Question: I need to create an application in which we are changing the style of the application that is theme of the application based on the button click.
I have download the theme that all contains different CSS file. I need to dynamically declare the CSS for the application to apply that theme.

I have file name Theme1.css, Theme2.css, Theme3.css, Theme4.css, Theme5.css.
when I click on the Theme 1 Button then I need to apply Theme1.css file as source of style. similar like that when I click on the Theme 2 Button then I need to apply Theme2.css file as source of style.
Note : css file contains Style for both application and component of the Application.
Have a Nice DAY....
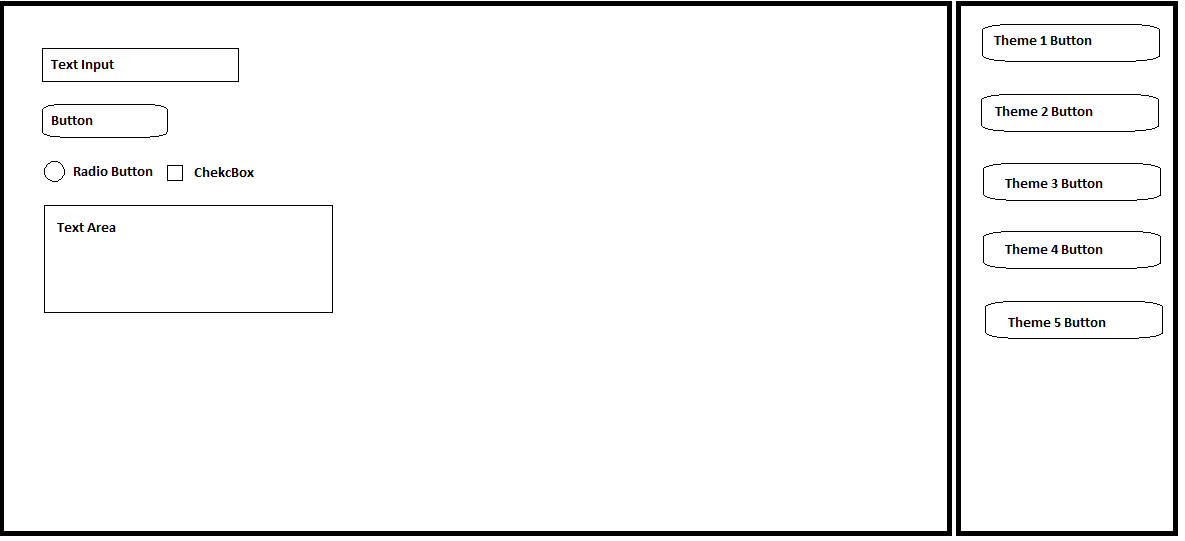
Answer: You would have to use the facility within eclipse/flex builder to compile the CSS into SWF so that the styles can be changed at runtime.
You would also have to maintain the instance variable of the current theme id.
Is this what you are looking for?
'''
public function switchTheme(theme:int):void {
StyleManager.unloadStyleDeclarations("assets/styles/Theme"+currentTheme+".swf");
StyleManager.loadStyleDeclarations("assets/styles/Theme"+theme+".swf");
this.currentTheme = theme;
}
'''
You would then assign the click handlers for each button to the switchTheme function - passing the theme id as a parameter.